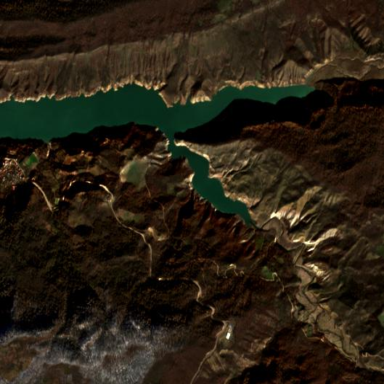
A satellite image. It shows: Reservoir of water.